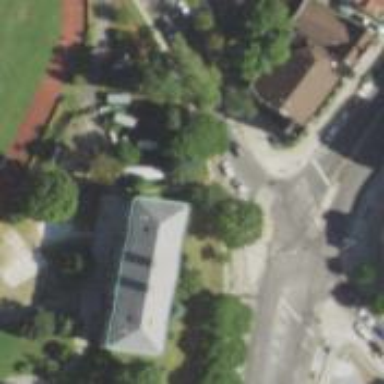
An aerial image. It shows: Traffic island located on footway.